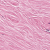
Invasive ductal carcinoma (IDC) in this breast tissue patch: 0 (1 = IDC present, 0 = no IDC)